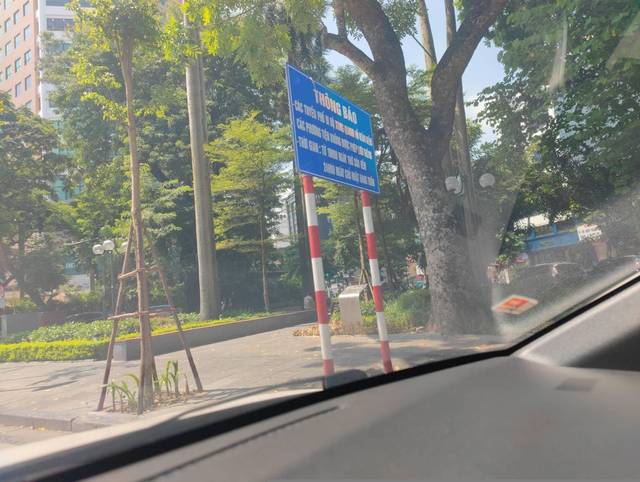
Region: Vietnam
Coordinates: 21.026, 105.845